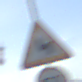
Verkehrszeichen: DoppelkurveZunaechstLinks
Zusatzzeichen unten: Geschwindigkeit50
Umgebung: Outdoor, Suburban
Tageszeit: SunriseSunset
Wetter: PartlyCloudy
Licht: Natural
Jahreszeit: NotSpecified
Kontrast: HighContrast